Question: I have installed <URL>. There is both a graphical shell and a shell with CUI. I have created a repository using the graphical shell :

How do I push the code to the Git repository ? In the repository URL, I see this push URL :
'''
git remote add origin https://github.com/suhailgupta03/Nappster.git
git push -u origin master
'''
Can anyone please tell, how do I use this URL to push the code ? Like I have a directory named 'x' and I want to upload the code in that directory to the repository named 'Nappster' (the url for which I have give above.)
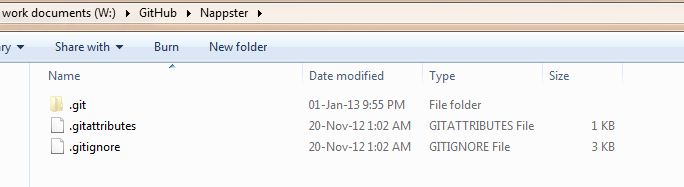
Answer: If you are 'suhailgupta03' on GitHub, a simple click on the "pushing to GitHub" should be enough.
If not, that button would push to a newly create GitHub ''Napster'' repo owithin your GitHub account.
Or you can define a primary remote repo, as I illustrate in "<URL>".